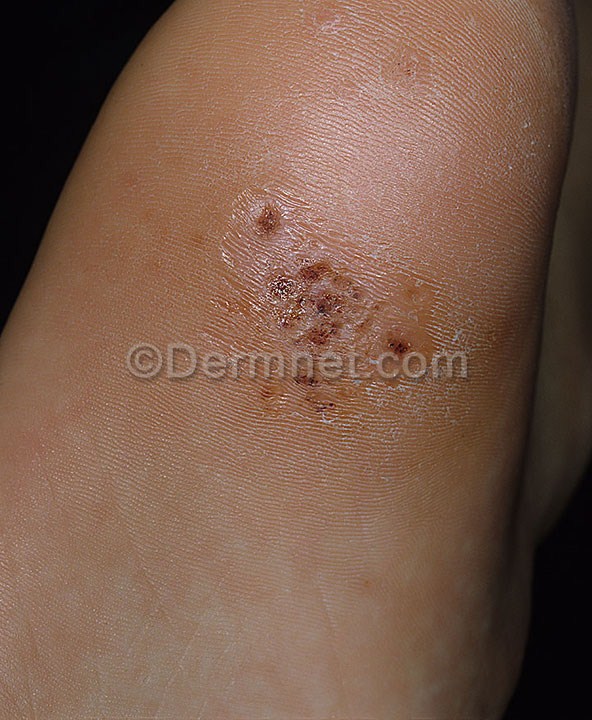
Disease: Warts Molluscum and other Viral Infections